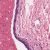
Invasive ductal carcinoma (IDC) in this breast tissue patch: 0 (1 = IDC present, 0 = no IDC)